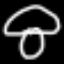
Label: mushroom